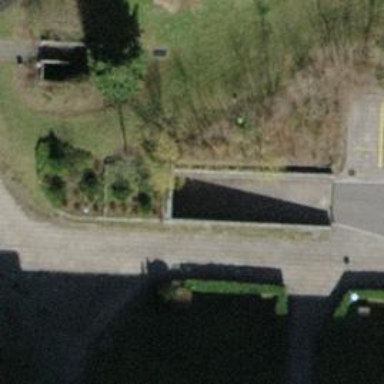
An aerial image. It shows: Parking entrance.